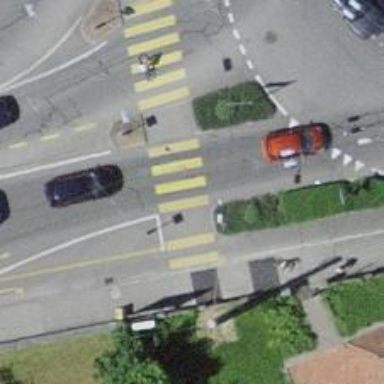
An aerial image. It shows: Uncontrolled crossing with pedestrian island.